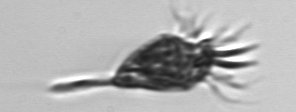
Label: Tontonia_appendiculariformis